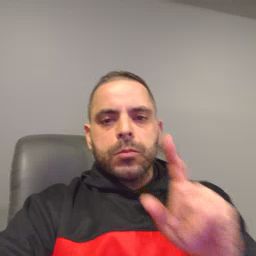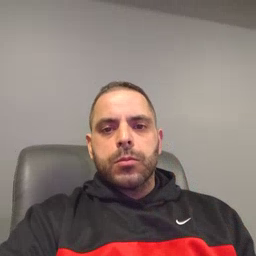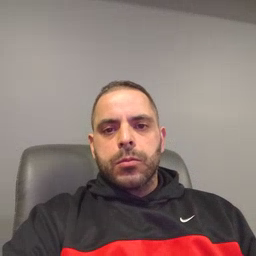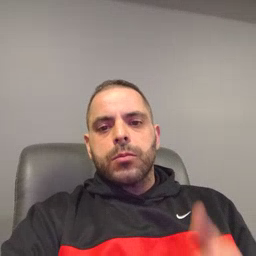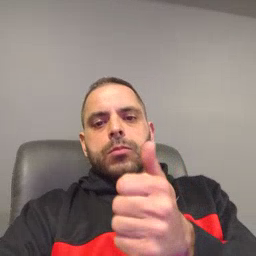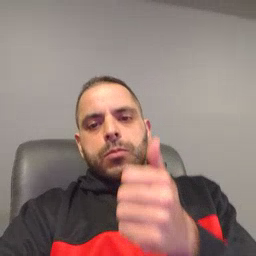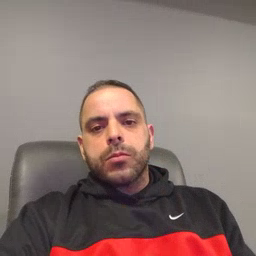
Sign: yourself